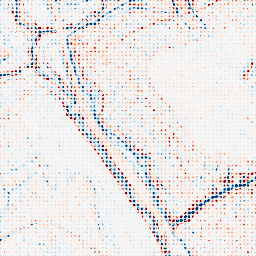
Category: multiscale
Decomposition family: dog_multiscale
Decomposition parameters: sigma_ratio: 1.4
n_scales: 3
base_sigma: 0.5
Upsampling method: sinc_hamming
Upsampling parameters: scale: 8
kernel_size: 4
Upsampling scale: 8